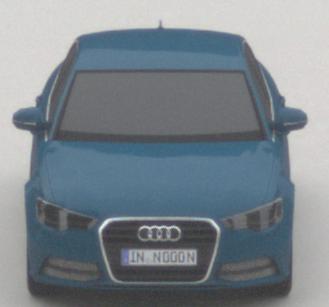
Make: Audi
Model: A6 2.0 TFSI
Detailed model: A6 (C7) Limousine
Model produced from: 2011/10
Model produced until: 2014/09
Doors: 4
Color: blue
Road condition: dry road
Daytime: morning or afternoon
Contrast: low contrast